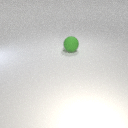
large green rubber sphere